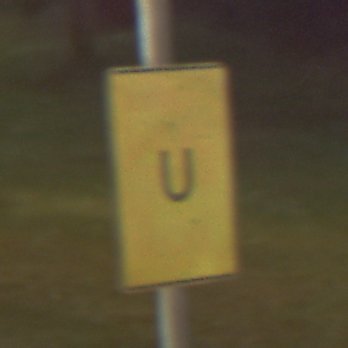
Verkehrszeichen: AnkuendigungOderFortsetzungUmleitungOhnePfeilsymbol
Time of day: Night
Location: Outdoor (Suburban)
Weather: Clear
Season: NotSpecified
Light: Artificial